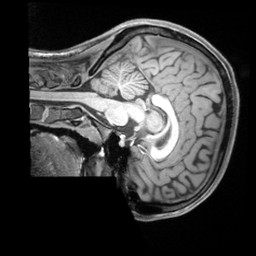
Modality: T1w
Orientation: sagittal
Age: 20
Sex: female
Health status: ill
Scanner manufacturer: siemens
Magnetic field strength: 3 T
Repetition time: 2.2 s
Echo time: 0.00218 s